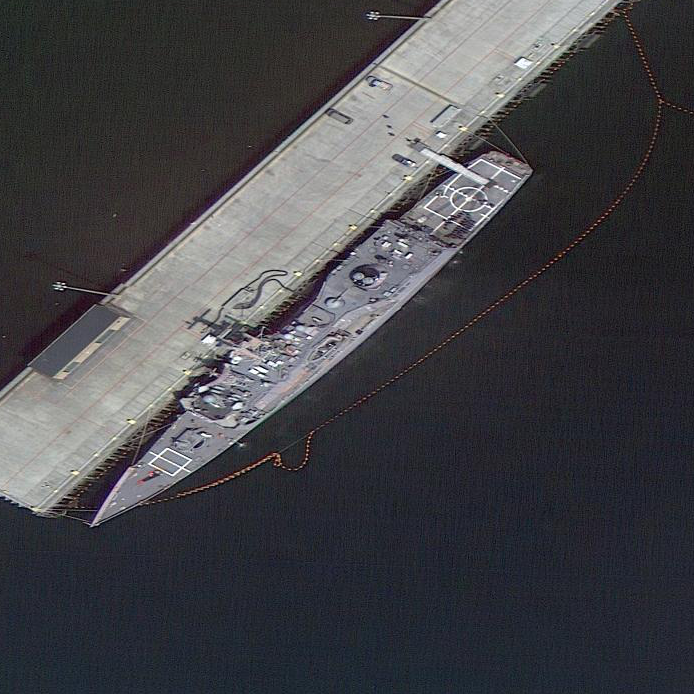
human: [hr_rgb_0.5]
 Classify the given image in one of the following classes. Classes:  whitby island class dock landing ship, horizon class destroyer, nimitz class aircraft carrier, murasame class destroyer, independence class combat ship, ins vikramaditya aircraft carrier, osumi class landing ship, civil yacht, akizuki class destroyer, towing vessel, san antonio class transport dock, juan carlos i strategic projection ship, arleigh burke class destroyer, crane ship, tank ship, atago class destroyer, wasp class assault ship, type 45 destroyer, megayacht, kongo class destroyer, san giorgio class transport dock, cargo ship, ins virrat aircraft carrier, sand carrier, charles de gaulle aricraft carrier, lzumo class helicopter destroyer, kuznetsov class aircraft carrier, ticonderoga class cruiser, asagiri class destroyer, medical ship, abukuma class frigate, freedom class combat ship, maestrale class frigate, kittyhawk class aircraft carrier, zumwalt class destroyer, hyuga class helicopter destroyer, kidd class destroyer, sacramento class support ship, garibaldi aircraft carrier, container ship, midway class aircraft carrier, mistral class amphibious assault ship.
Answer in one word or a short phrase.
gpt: Ticonderoga class cruiser